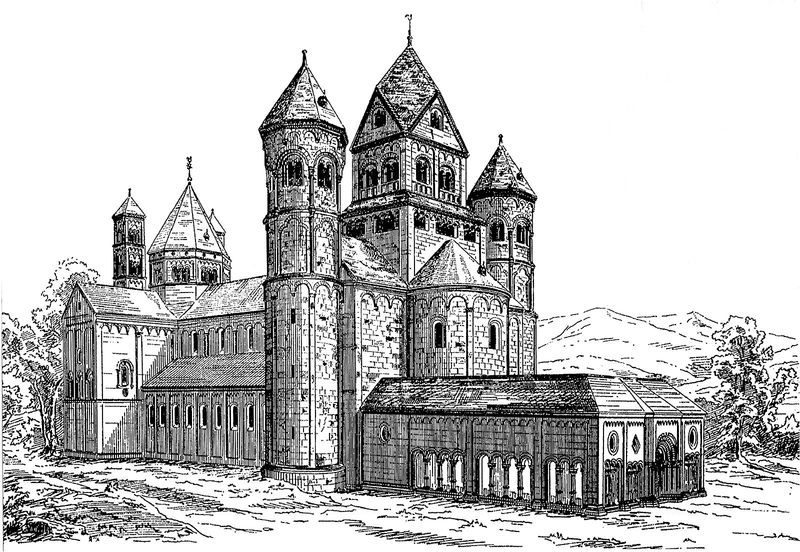
Titel: Maria Laach, Münster
Standort: Maria Laach (EU - D - RP)
Schlagwörter: fenster, schwarz, skizze, säule, weiss, zeichnung, dach, stein, hügel, einsam, kirche, turm, schiff, berge, kuppel, türme, schwarzweiss, kirchenschiff, dreischiffig, portikus, apsis, baeume, kreuzgang, krypta, turmfassade